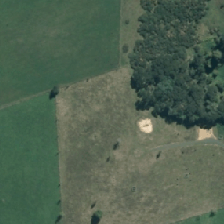
Land cover: manuka_kanuka